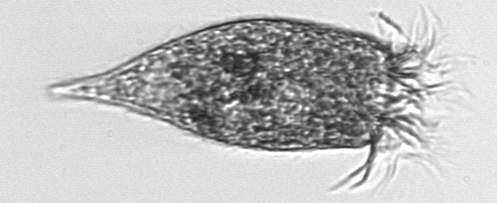
Label: Strombidium_conicum